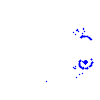
Particle: proton